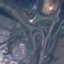
Label: Highway